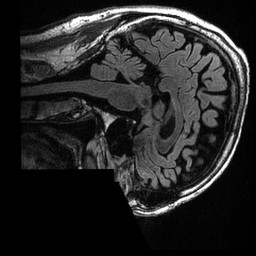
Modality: T2w
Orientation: sagittal
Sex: male
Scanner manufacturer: ge
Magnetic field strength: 3 T
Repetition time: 6 s
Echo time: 0.1273 s